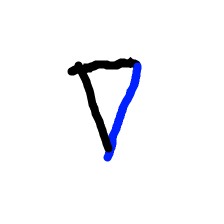
Shape: triangle